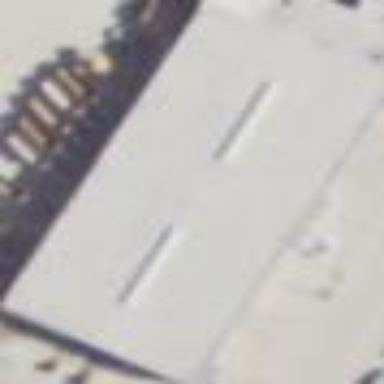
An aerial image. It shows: Industrial building.